Question: i want to create a menu in my ios application. When i click the button in navigation controller the menu should appear and when i click again it should close.
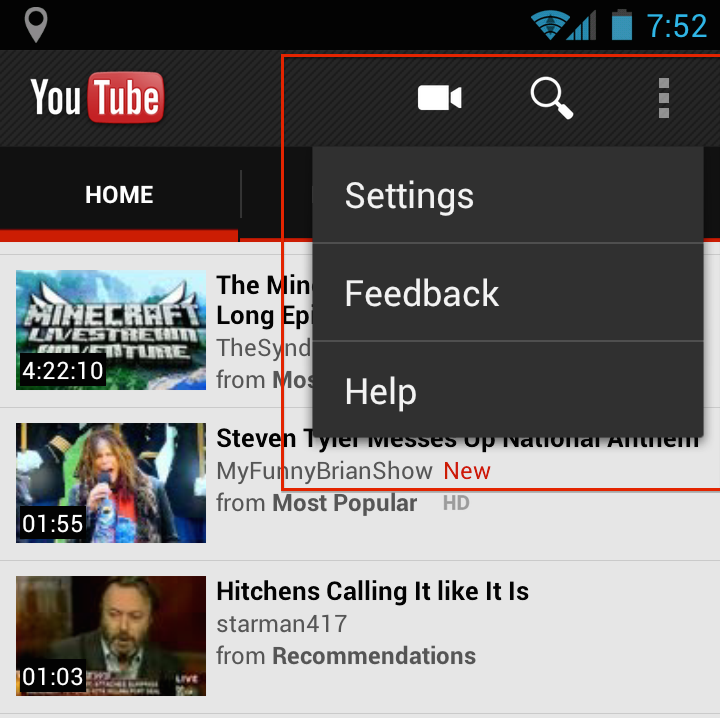
Answer: Download library and find the REMenu class. In REMenu find the method and replace the code.
'''
- (void)showFromRect:(CGRect)rect inView:(UIView *)view
{
......
// In this method find the below code
// Set up frames
//
self.menuWrapperView.frame = CGRectMake(0, -self.combinedHeight - navigationBarOffset, rect.size.width, self.combinedHeight + navigationBarOffset);
self.menuView.frame = self.menuWrapperView.bounds;
if (REUIKitIsFlatMode() && self.liveBlur) {
self.toolbar.frame = self.menuWrapperView.bounds;
}
self.containerView.frame = CGRectMake(rect.origin.x, rect.origin.y, rect.size.width, rect.size.height);
self.backgroundButton.frame = self.containerView.bounds;
// Add subviews**
'''
Replace the below code
'''
//self.menuWrapperView.frame = CGRectMake(0, -self.combinedHeight - navigationBarOffset, rect.size.width, self.combinedHeight + navigationBarOffset);
self.menuWrapperView.frame = CGRectMake(0, 0, rect.size.width/2, self.combinedHeight + navigationBarOffset);
self.menuView.frame = self.menuWrapperView.bounds;
if (REUIKitIsFlatMode() && self.liveBlur) {
self.toolbar.frame = self.menuWrapperView.bounds;
}
//self.containerView.frame = CGRectMake(rect.origin.x, rect.origin.y, rect.size.width, rect.size.height);
self.containerView.frame = CGRectMake(rect.size.width/2, rect.origin.y, rect.size.width/2, rect.size.height);
self.backgroundButton.frame = self.containerView.bounds;
'''